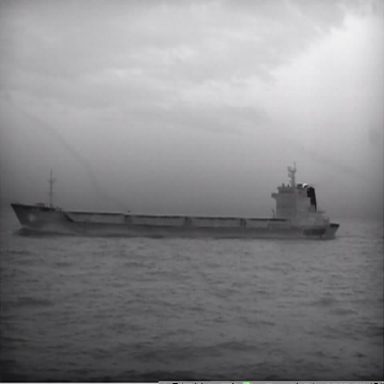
There is a liner in the infrared image.